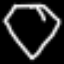
Label: diamond